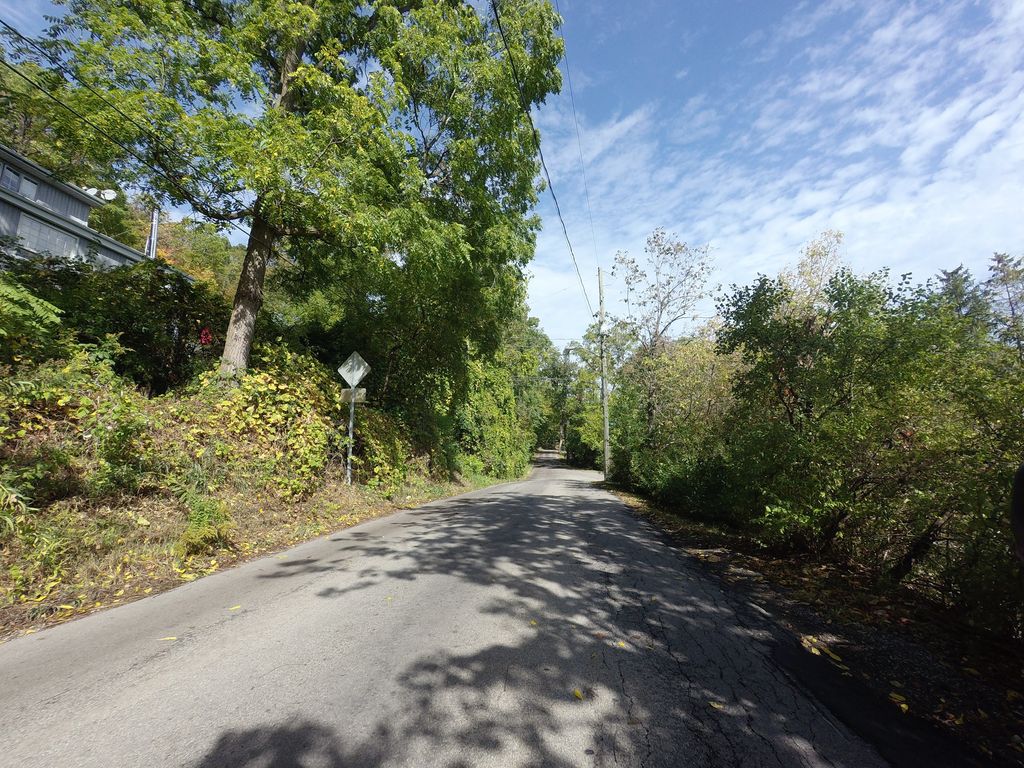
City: hamilton